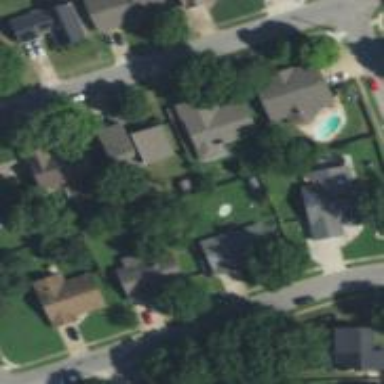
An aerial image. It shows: Neighborhood.